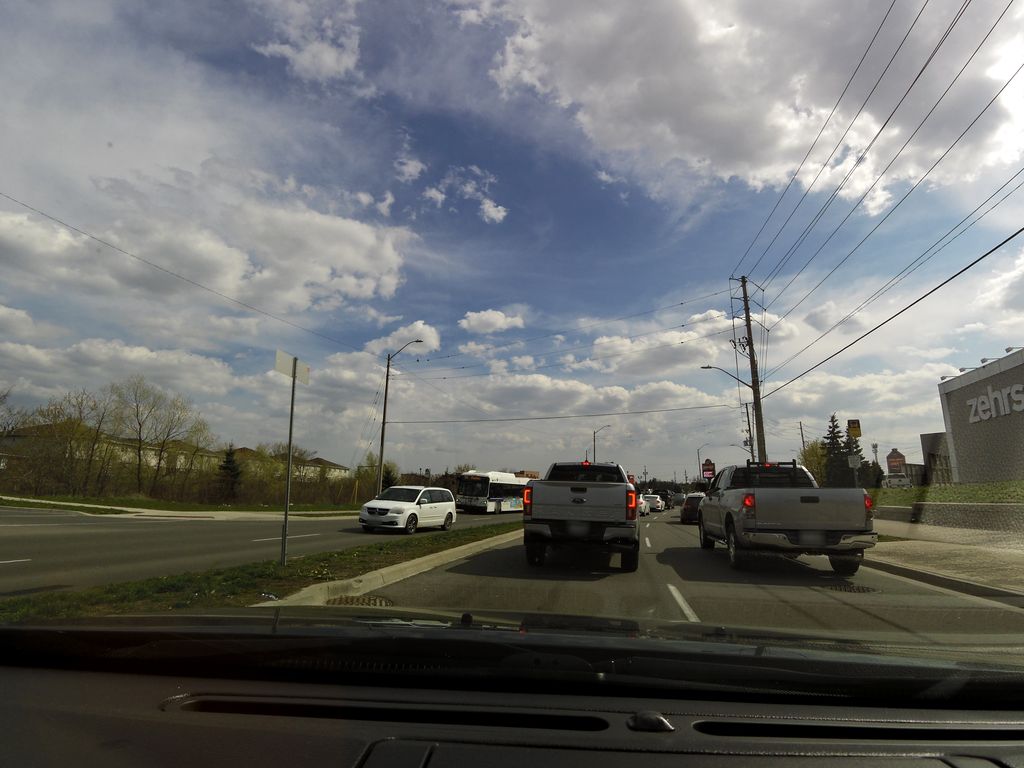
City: kitchener-waterloo